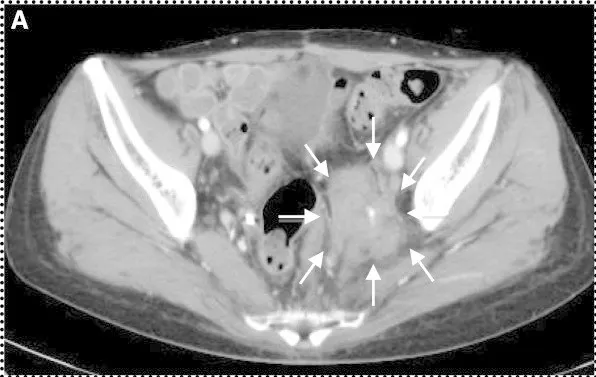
CT images during dienogest therapy. Based on the RECIST criteria, a partial response was obtained at 6 months after initiating oral DNG treatment. 0 months.
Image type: radiology (ct)